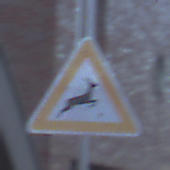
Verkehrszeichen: WildwechselLinks
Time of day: SunriseSunset
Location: Outdoor (Urban)
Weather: Clear
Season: NotSpecified
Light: Natural